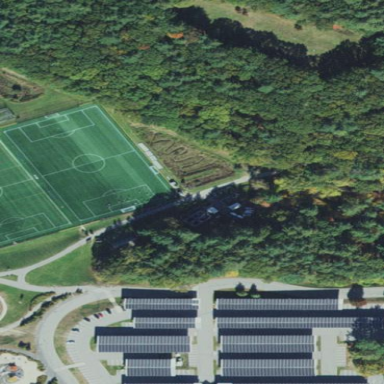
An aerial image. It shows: Soccer pitch for leisureland activities.